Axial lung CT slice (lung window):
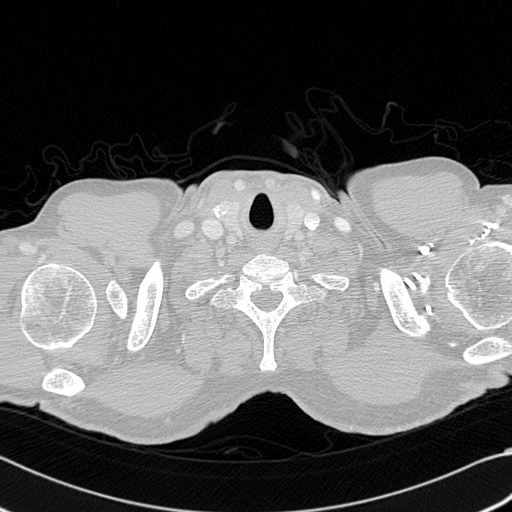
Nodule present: no